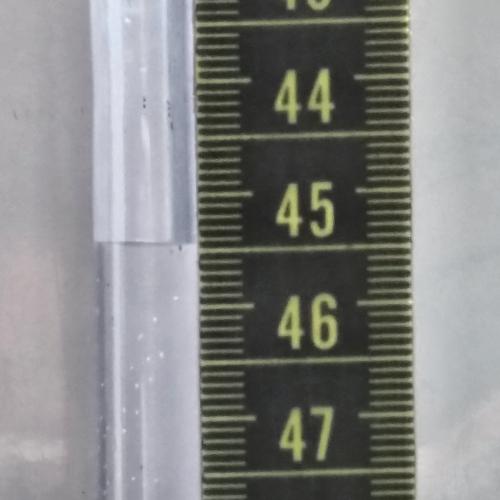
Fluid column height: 45.5 cm